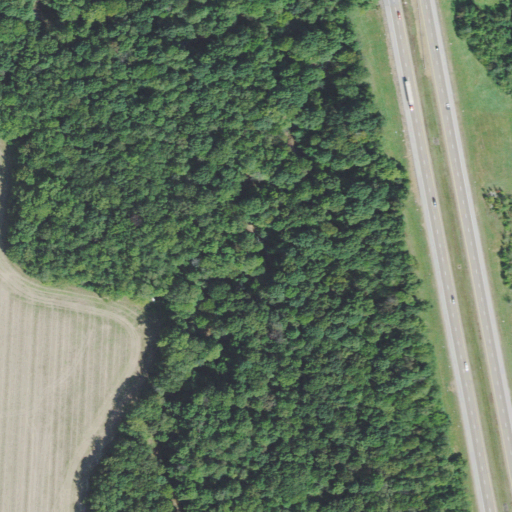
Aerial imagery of valley in Tennessee named Spain Bottom containing woody wetlands, cultivated crops, medium intensity development, deciduous forest, low intensity development, open development, and pasture